Question: I'm trying to make simple partly flip animation with CA, but I had a problems with perspective. I tried with:
'''
[UIView animateWithDuration:1.0 animations:^{
self.someView.layer.anchorPoint = CGPointMake(0.5, 0);
self.someView.layer.transform = CATransform3DMakeRotation(M_PI*0.6,1.0,0.0,0.0);
} completion:^(BOOL finished){
// code to be executed when flip is completed
}];
'''

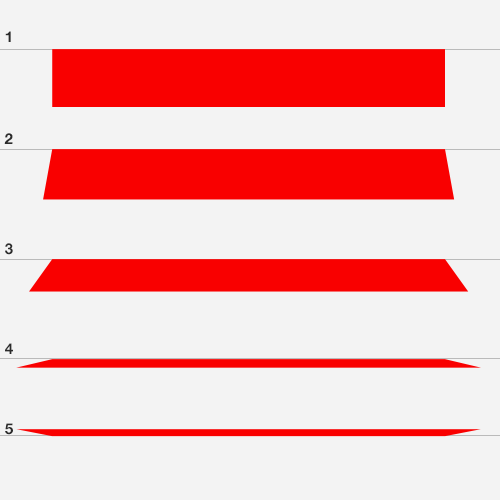
Answer: Something like this would do:
'''
CATransform3D rotationAndPerspectiveTransform = CATransform3DIdentity;
rotationAndPerspectiveTransform.m34 = 1.0 / -1000.0;
rotationAndPerspectiveTransform = CATransform3DRotate(rotationAndPerspectiveTransform, M_PI * 0.6, 1.0f, 0.0f, 0.0f);
[UIView animateWithDuration:1.0 animations:^{
self.someView.layer.anchorPoint = CGPointMake(0.5, 0);
self.someView.layer.transform = rotationAndPerspectiveTransform;
} completion:^(BOOL finished){
// code to be executed when flip is completed
}];
'''